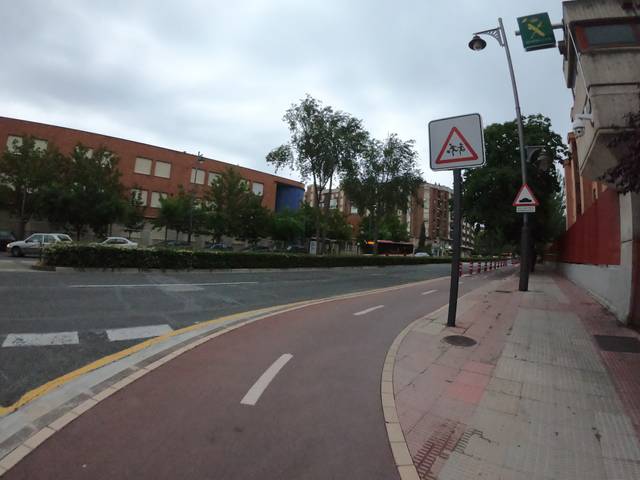
Region: Spain
Coordinates: 42.462, -2.462